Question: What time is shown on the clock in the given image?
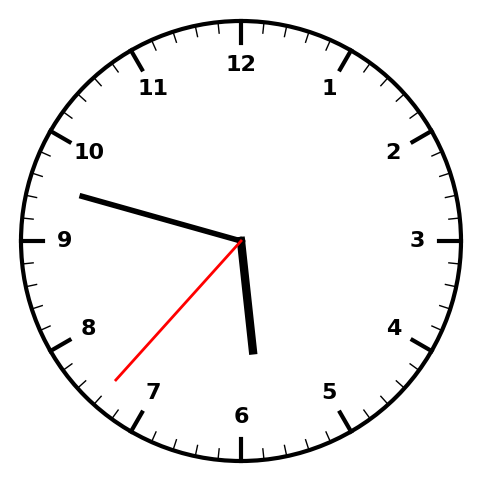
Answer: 05:47:37